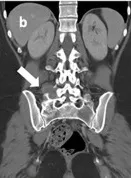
In images (B, C), there is a progressive increase in the extension observed in the right paravertebral soft tissue (indicated by the arrows), as seen at the time of discontinuation of nivolumab.
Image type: radiology (ct)